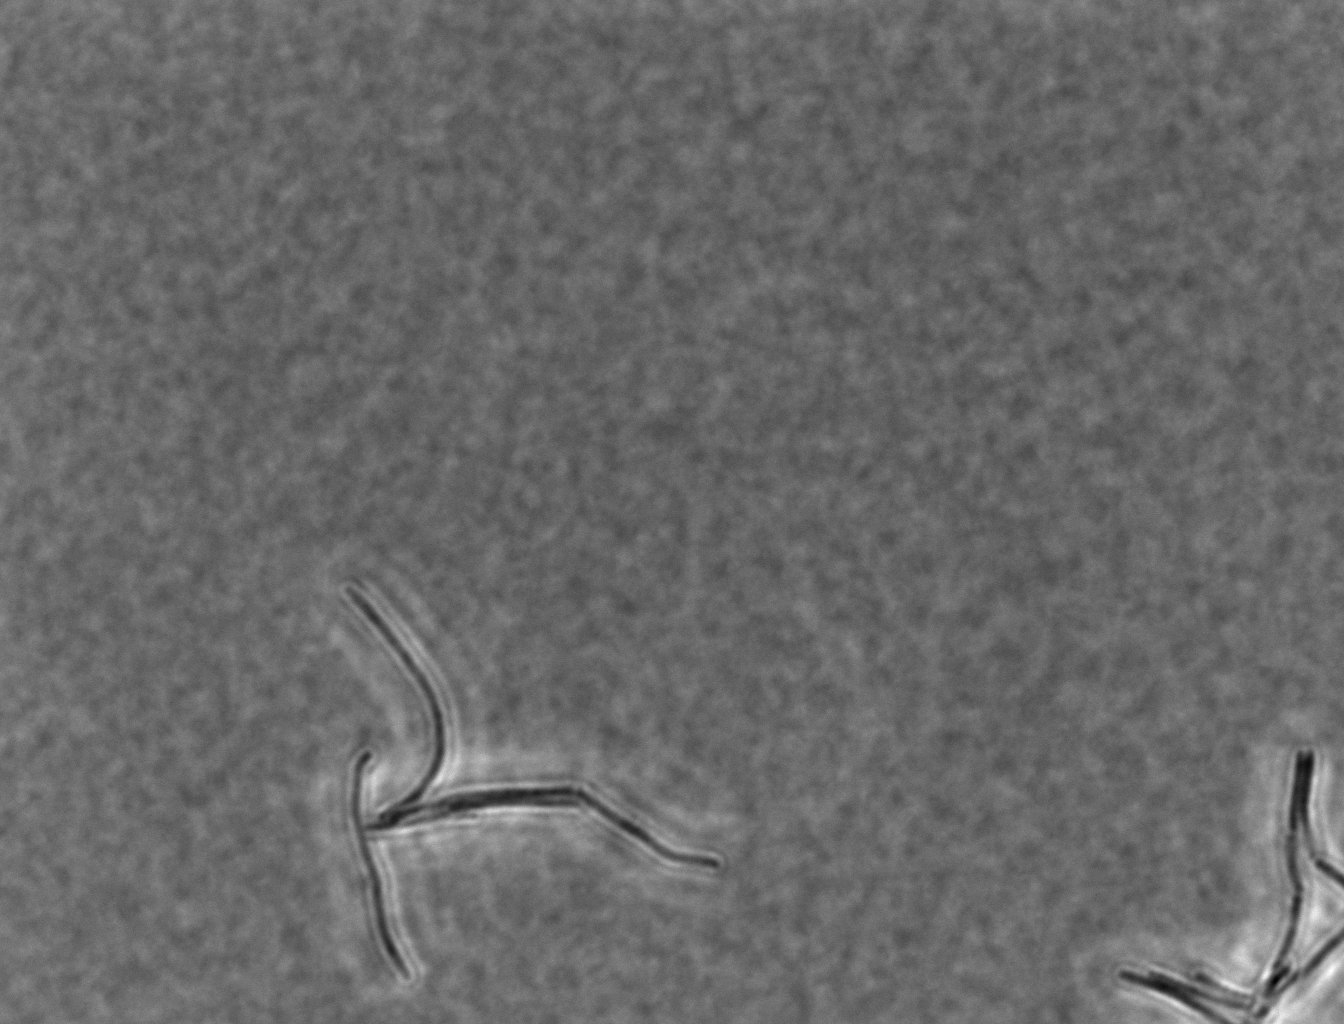
various_fewshot